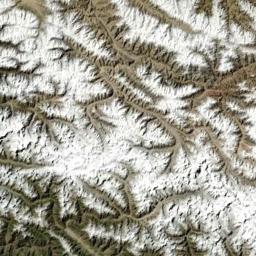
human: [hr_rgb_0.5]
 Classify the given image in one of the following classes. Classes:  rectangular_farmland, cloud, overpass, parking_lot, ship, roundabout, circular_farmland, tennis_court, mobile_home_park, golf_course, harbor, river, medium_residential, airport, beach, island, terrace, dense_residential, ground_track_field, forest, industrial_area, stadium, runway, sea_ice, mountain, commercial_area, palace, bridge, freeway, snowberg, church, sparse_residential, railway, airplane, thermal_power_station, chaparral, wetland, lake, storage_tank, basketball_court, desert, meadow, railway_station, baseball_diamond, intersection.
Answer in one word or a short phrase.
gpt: snowberg